Question: I'm working on a procedural planet generator that uses a quad sphere, or <URL>, to represent its surface.
Most authors seem to number and arrange the faces arbitrarily, and so did I. For example, this is the arrangement that <URL>:

But this leads to an issue when you want to know the neighbours of a given pixel, for example for normal mapping, or all sorts of simulations. Given a triple '(face, u, v)' that identifies a pixel (where 'u' and 'v' are integer indices, not texture coordinates), the task is to find the four triples that identify its four neighbours.
In the face interior, this is easy. But on the edges, you have to take 24 cases of wrapping into account: 6 cube faces x 4 edges per face. In pseudo-C:
'''
Index neighbor(idx: Index, direction: Direction) -> Index {
switch (direction) {
case UP: if (idx.v < SIZE - 1) {
return Index { face: idx.face, u: idx.u, v: idx.v + 1 };
} else {
switch (face) {
case 0: return Index { face: 2, u: SIZE - 1, v: u };
// And so on for the other five faces
}
}
// And so on for the other three directions
}
}
'''
It's tedious and error-prone, and the branching makes it potentially slower than needed.
Then I found the 2007 SIGGRAPH sketch <URL> by Compton et al., which mentions:
> Further, by choosing face mappings to be permutations of the corresponding axes, it is possible to formulate efficient algorithms for wrapping between faces, and projecting a 3D point into a chart.
This tantalizing sentence is all we get; there's no further explanation, and I can't find any follow-up articles by these authors either.
can we choose the face mapping to allow for efficient wrapping?
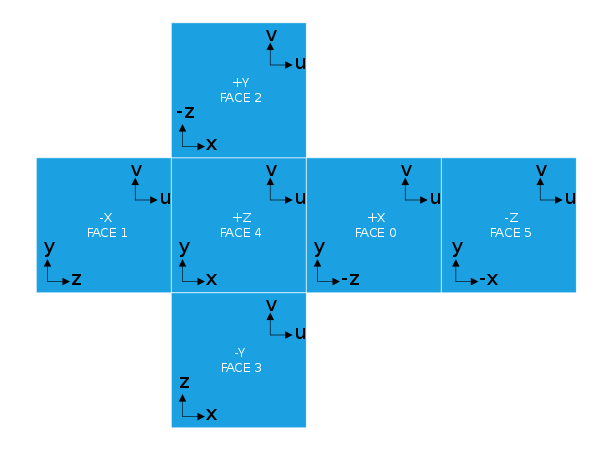
Answer: After some quality time with pencil and paper, I figured out a reasonably elegant way to do this. We still need to distinguish between even and odd faces, but that can be done with a modulo operation (compiled down to a bitwise AND), so it doesn't need branching.
The arrangement is as follows:
<URL>
The mapping of global axes to local axes:
'''
u v normal
+X +Y +Z
-X +Z +Y
-Y -Z +X
+Y +X -Z
+Z -X -Y
-Z -Y -X
'''
Each global axis is used once in each column, so this is indeed a permutation. Whether it's the same one that the Spore developers designed, remains an open question.
There are certain rules now, for example, moving UP from face 'f',
- 'f''(f + 1) % 6'- 'f''(f + 5) % 6'
So the neighbour lookup becomes much simpler:
'''
Index neighbor(idx: Index, direction: Direction) -> Index {
switch (direction) {
case UP: if (idx.v < SIZE - 1) {
return Index { face: idx.face, u: idx.u, v: idx.v + 1 };
} else {
return Index { face: (face + 1 + 4 * (face % 2)) % 6, u: SIZE - 1 - u, v: SIZE - 1 }
}
// And similar for the other three directions
}
}
'''
There might still be room for improvement, so better answers are quite welcome!